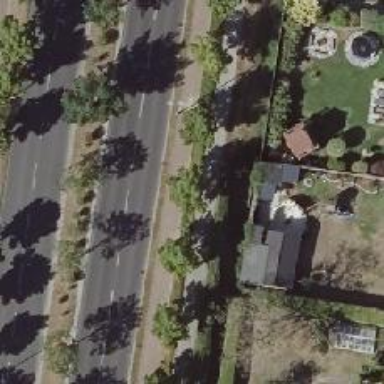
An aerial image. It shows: Avenue of deciduous broadleaved trees.